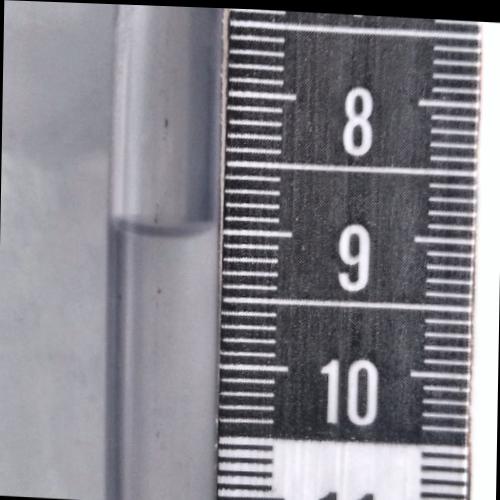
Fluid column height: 9.0 cm